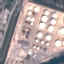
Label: Industrial